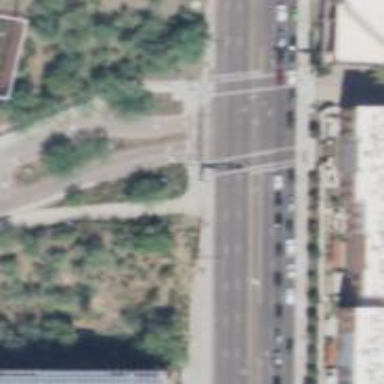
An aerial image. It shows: Solid stop line on the road marking.